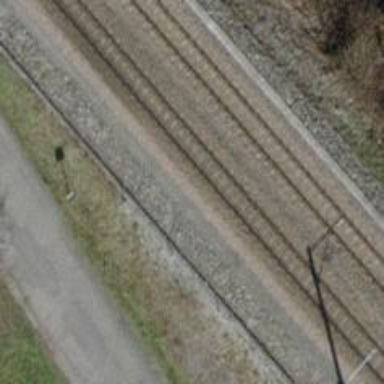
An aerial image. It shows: Narrow-gauge railway with 1 track. The tracks are electrified with contact line.